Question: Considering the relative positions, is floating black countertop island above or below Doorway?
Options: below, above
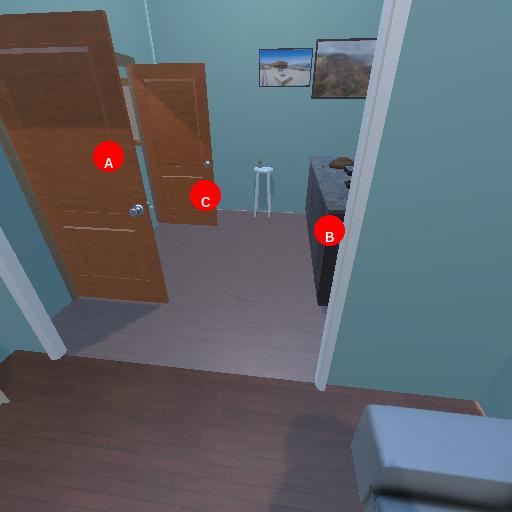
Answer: below